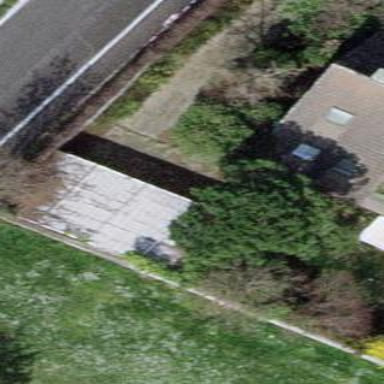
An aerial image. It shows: Shed building.